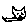
Label: cat